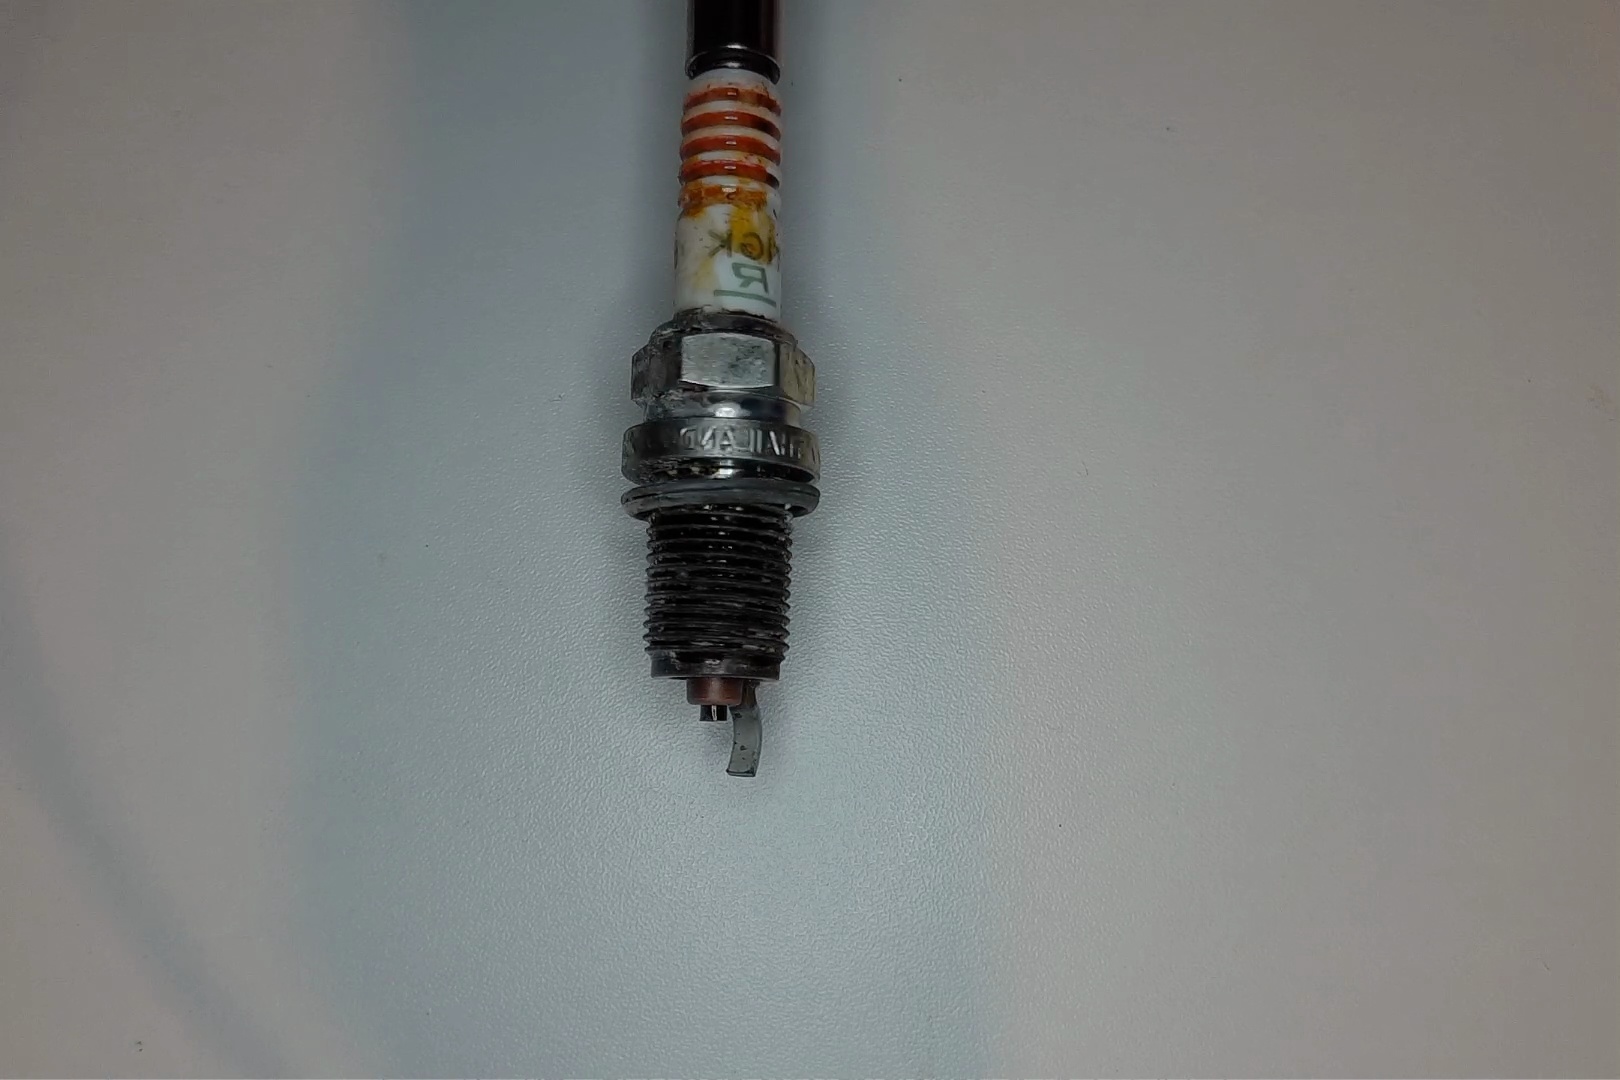
Label: anomaly